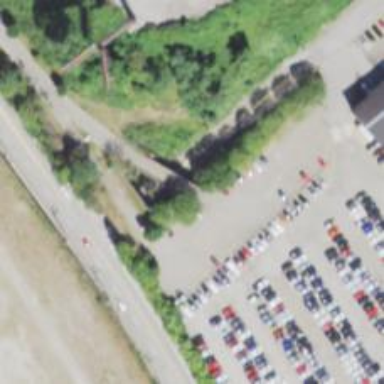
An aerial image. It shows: Abandoned railway track beside cycleway.